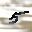
Label: 5